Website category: university
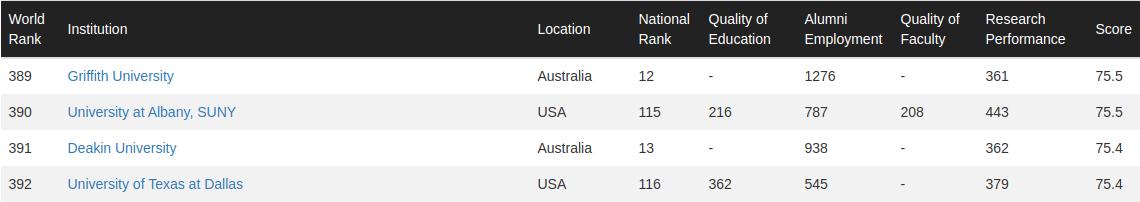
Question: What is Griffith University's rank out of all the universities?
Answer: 389

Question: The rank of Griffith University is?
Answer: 389

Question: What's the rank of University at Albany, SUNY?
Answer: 390

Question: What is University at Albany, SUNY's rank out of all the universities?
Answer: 390

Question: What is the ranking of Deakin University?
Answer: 391

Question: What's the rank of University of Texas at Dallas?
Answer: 392

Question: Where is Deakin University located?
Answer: Australia

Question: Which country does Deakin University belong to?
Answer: Australia

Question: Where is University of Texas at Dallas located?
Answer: USA

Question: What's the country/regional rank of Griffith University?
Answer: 12

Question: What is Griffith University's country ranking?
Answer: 12

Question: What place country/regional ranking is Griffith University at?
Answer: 12

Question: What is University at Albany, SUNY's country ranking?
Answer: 115

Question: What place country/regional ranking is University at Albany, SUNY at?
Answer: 115

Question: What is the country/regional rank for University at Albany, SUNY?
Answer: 115

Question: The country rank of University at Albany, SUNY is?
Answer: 115

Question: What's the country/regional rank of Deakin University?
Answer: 13

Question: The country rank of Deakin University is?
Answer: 13

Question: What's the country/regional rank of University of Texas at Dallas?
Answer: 116

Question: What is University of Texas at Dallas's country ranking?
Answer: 116

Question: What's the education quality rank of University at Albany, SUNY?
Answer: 216

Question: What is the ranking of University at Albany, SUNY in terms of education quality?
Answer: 216

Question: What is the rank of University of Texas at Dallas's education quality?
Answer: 362

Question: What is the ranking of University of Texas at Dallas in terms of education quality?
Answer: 362

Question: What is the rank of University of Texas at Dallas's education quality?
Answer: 362

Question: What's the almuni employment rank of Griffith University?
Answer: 1276

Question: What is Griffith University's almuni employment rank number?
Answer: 1276

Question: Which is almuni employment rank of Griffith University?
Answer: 1276

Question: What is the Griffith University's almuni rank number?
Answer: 1276

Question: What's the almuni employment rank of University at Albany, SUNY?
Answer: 787

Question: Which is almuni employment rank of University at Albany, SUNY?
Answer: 787

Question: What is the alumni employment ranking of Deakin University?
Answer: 938

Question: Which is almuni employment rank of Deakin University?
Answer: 938

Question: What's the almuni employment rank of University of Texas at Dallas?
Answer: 545

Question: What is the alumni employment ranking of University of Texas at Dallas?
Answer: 545

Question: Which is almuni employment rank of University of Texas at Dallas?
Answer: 545

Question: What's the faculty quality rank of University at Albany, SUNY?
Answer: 208

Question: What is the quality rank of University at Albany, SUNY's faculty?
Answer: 208

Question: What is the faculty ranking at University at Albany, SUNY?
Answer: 208

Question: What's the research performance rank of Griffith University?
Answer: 361

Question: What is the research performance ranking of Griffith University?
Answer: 361

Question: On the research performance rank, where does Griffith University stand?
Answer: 361

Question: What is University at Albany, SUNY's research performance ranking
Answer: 443

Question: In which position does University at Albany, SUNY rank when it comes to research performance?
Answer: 443

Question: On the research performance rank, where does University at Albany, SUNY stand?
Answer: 443

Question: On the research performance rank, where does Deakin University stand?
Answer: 362

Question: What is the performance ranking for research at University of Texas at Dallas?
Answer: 379

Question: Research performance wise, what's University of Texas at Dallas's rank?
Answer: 379

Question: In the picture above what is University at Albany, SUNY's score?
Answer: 75.5

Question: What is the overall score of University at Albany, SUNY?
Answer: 75.5

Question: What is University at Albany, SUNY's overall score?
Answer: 75.5

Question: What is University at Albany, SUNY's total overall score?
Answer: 75.5

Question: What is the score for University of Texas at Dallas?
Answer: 75.4

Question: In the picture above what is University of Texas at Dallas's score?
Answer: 75.4

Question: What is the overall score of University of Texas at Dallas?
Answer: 75.4

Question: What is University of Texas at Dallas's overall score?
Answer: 75.4

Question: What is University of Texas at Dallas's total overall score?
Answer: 75.4

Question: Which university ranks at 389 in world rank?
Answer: Griffith University

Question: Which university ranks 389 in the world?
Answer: Griffith University

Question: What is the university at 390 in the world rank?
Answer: University at Albany, SUNY

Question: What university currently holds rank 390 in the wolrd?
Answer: University at Albany, SUNY

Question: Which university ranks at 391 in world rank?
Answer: Deakin University

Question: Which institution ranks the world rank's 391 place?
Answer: Deakin University

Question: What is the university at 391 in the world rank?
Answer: Deakin University